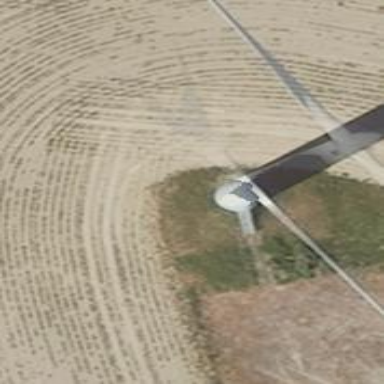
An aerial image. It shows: Wind generator with horizontal axis. The wind turbine is from Vestas.